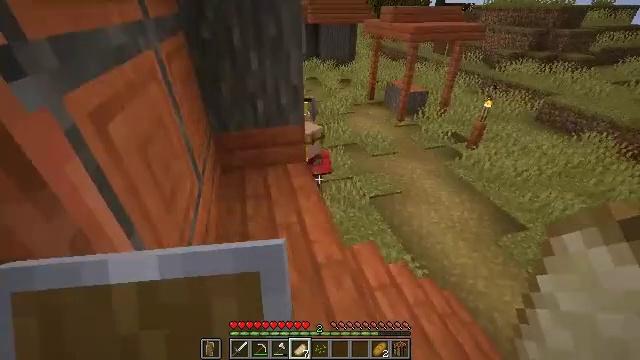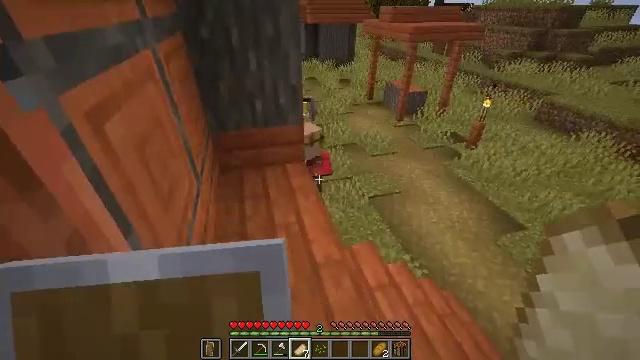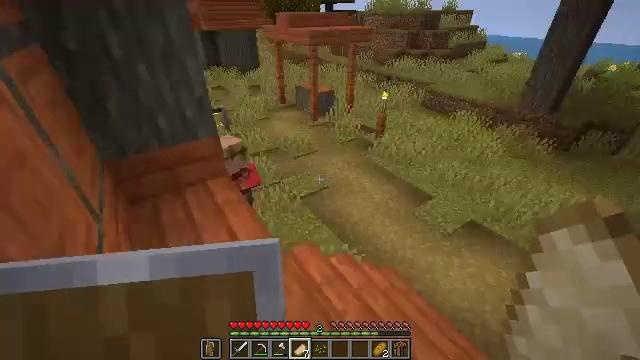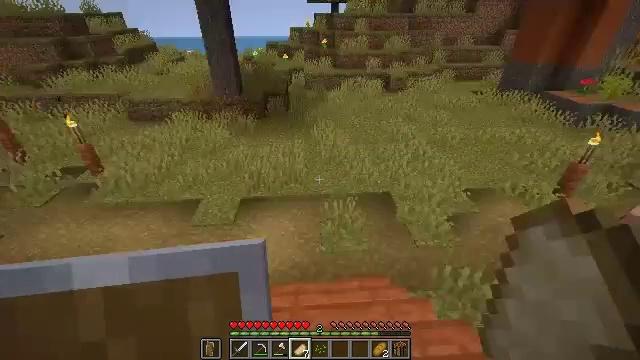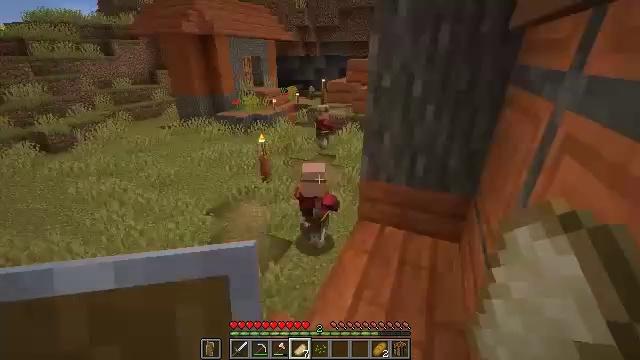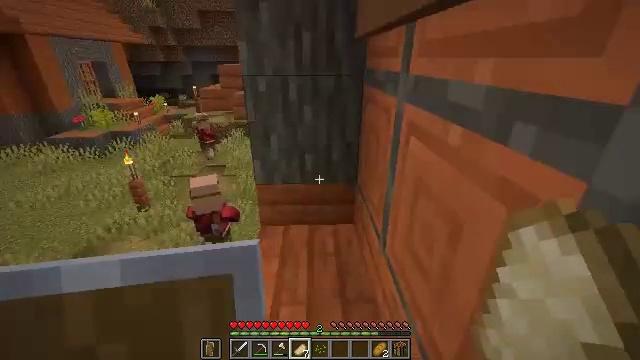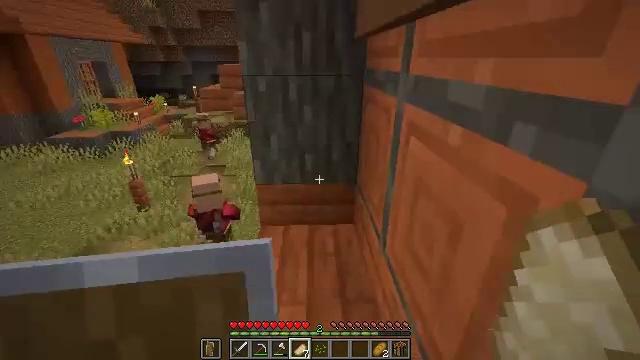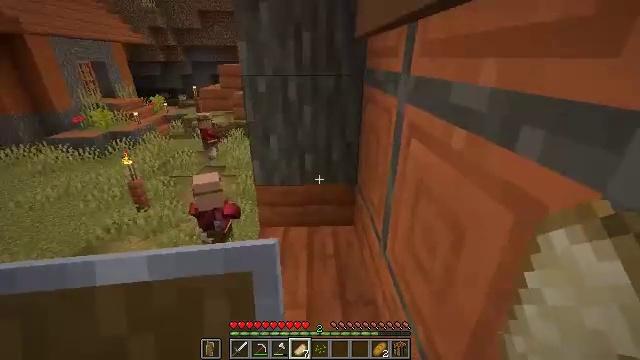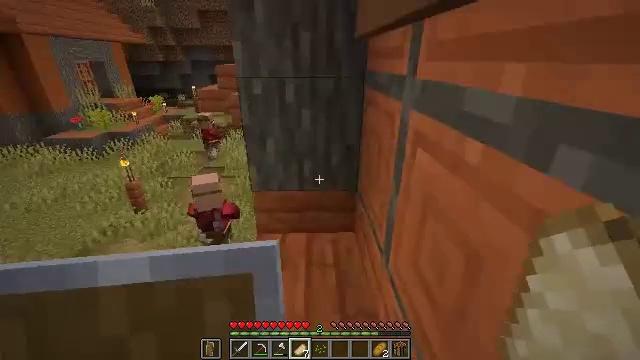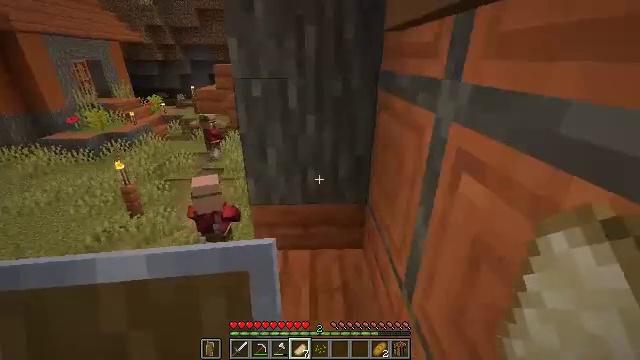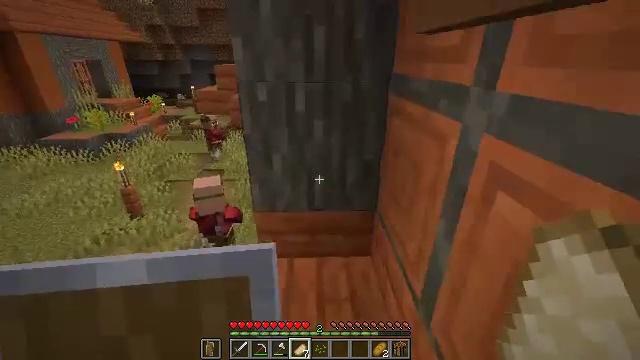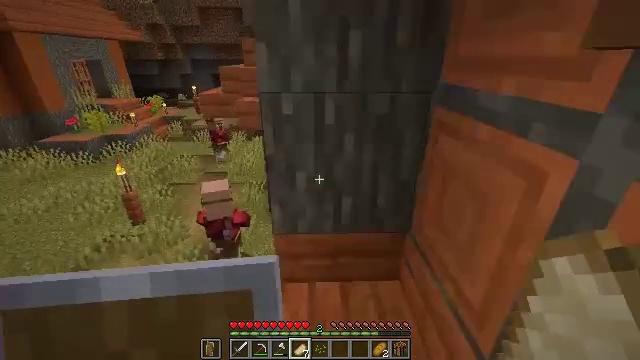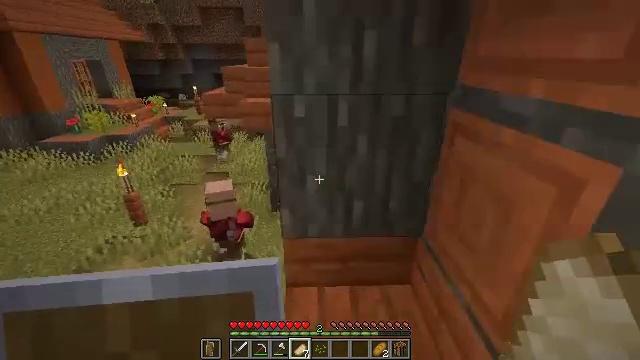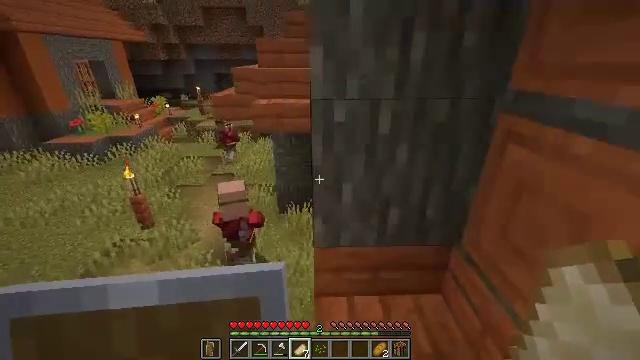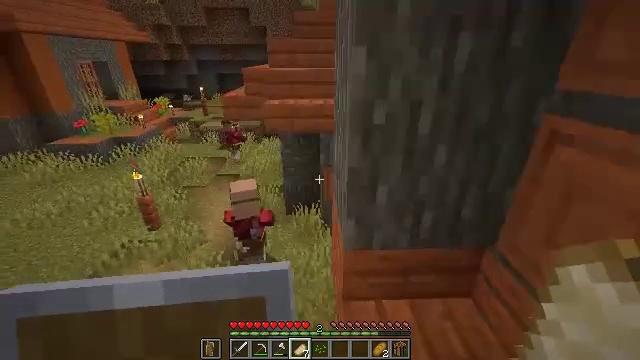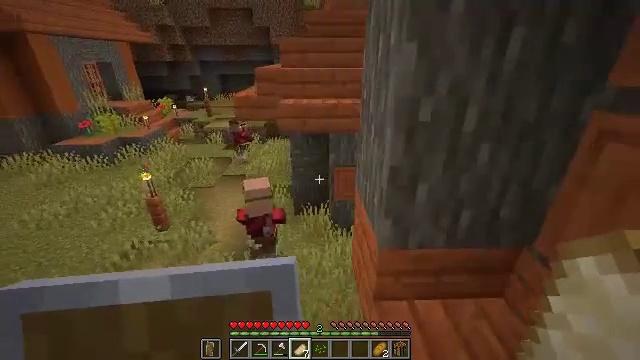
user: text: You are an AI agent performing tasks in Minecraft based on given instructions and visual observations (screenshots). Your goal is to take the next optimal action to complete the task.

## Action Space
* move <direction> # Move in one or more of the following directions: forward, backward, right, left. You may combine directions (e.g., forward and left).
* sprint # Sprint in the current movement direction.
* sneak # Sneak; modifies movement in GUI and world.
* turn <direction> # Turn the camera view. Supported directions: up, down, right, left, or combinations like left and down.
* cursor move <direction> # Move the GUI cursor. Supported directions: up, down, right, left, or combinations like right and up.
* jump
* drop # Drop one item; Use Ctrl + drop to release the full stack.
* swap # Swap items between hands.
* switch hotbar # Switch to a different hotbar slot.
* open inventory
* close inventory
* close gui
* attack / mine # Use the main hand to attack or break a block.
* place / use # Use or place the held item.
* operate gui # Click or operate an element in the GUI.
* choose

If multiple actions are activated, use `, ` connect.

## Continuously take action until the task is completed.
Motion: motion action
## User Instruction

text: Break the bookshelf for books.
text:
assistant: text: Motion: no_op
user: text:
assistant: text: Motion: turn right
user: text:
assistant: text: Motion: turn right
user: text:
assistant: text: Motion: turn right and up
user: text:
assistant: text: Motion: turn right
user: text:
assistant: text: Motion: no_op
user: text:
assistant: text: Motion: move forward
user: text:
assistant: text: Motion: move forward
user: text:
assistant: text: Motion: move forward and move left
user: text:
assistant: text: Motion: move forward and move left
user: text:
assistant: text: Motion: move forward and move left
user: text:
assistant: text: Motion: move left
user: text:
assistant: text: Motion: move left
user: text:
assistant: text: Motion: move left
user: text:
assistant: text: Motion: move left
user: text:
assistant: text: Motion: move left
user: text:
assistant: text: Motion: move left
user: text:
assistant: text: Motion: move left
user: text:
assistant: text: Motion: move forward and move left
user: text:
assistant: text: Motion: move forward and move left, turn right and up
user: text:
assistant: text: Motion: move forward and move left, turn right and up
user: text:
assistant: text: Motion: move forward and move left
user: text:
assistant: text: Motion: move forward, turn right and up
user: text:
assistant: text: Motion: move forward
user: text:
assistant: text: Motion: move forward
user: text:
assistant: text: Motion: move forward
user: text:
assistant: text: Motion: move forward, sprint
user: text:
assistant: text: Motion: move forward, sprint
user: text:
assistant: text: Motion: move forward and move left, sprint
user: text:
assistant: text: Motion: move forward and move left, sprint